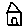
Label: house